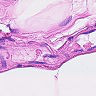
Metastatic tissue present: no